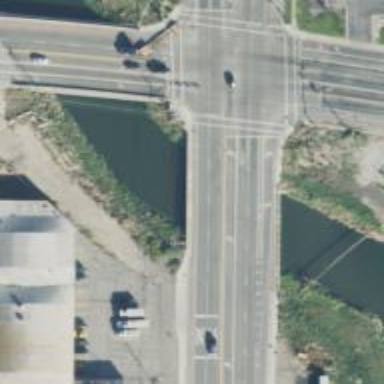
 passing over low water crossing bridge."